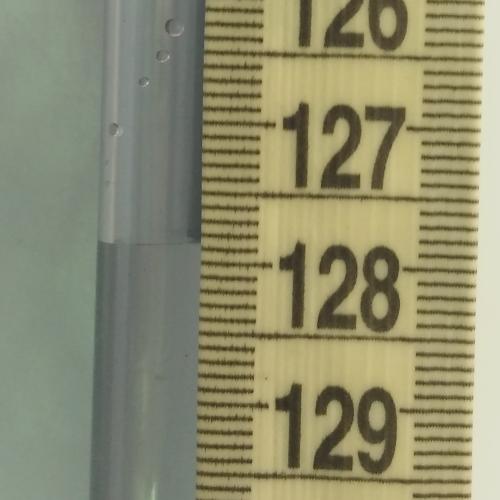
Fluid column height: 127.9 cm